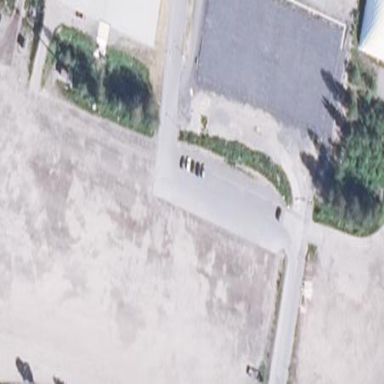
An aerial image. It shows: Parking area with surface.